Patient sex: M
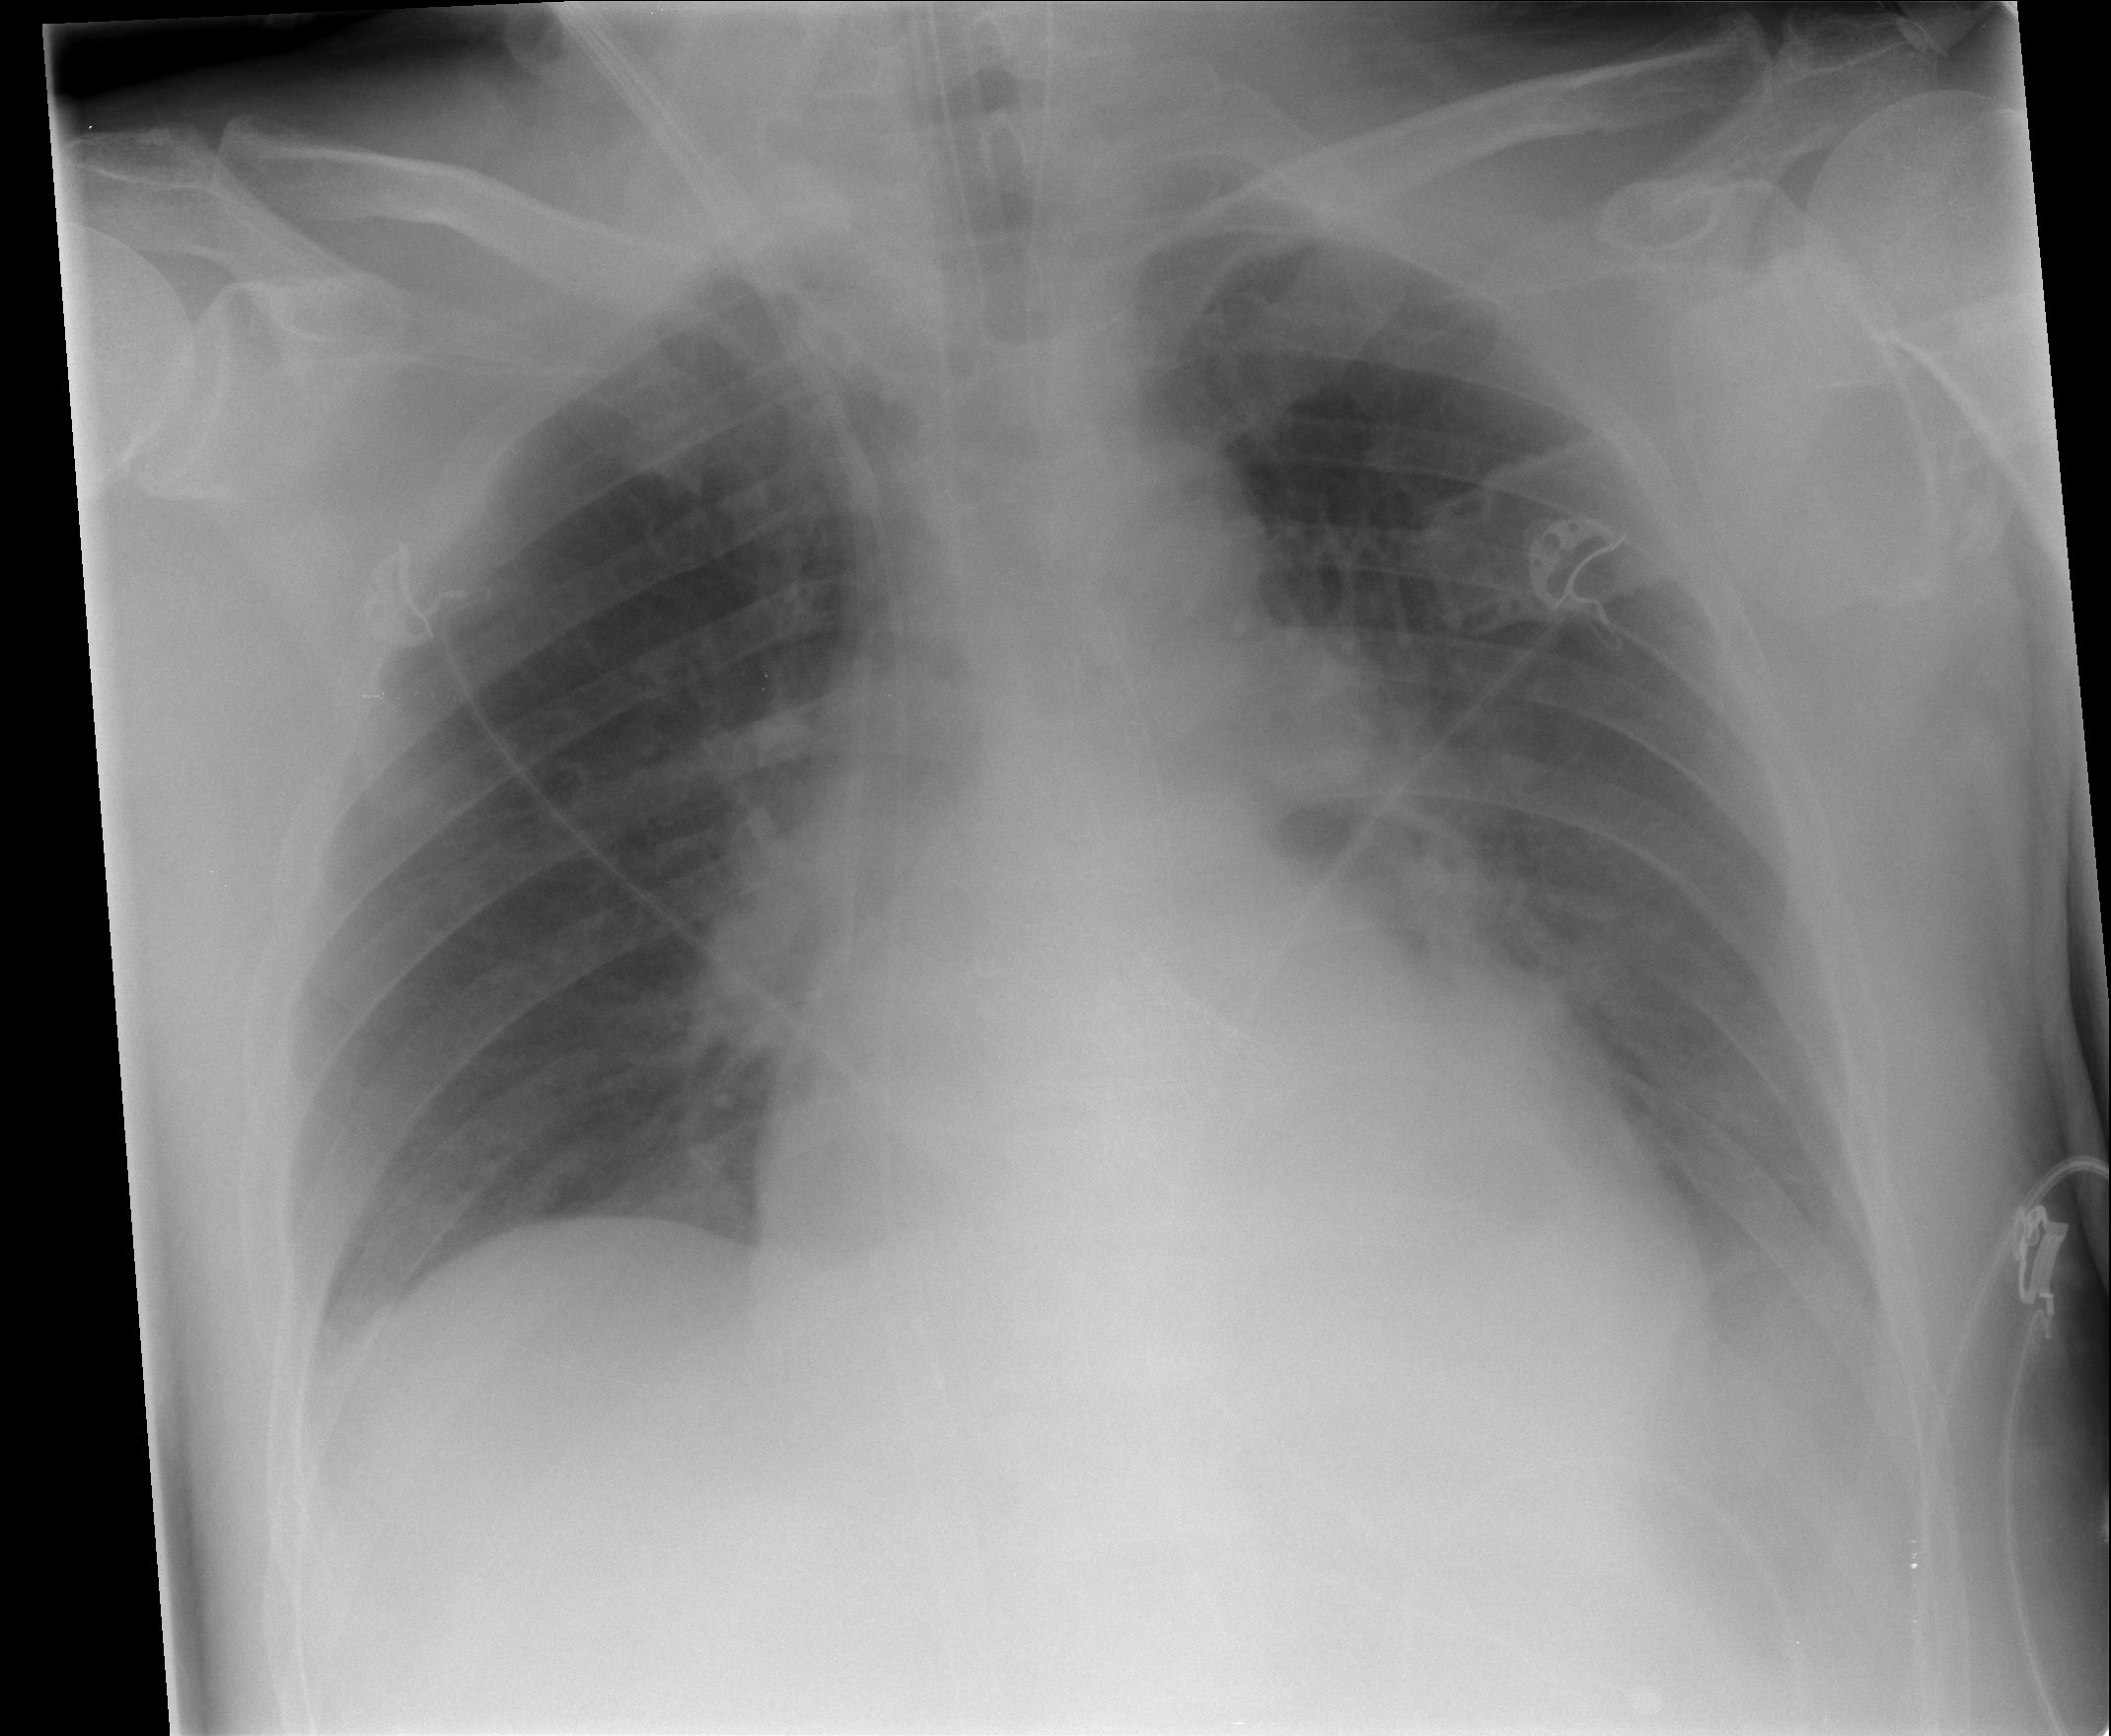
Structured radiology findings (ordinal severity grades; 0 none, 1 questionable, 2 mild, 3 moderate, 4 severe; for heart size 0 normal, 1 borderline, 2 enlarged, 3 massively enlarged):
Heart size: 2
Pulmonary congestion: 2
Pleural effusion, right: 0
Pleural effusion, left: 2
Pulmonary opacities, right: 0
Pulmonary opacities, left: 0
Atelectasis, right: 0
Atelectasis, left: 2